Frequency: 99900
Velocity: 0,3100
Power: 24,8
Pulse duration: 0,0000001
Pass count: 1
Magnification: 10
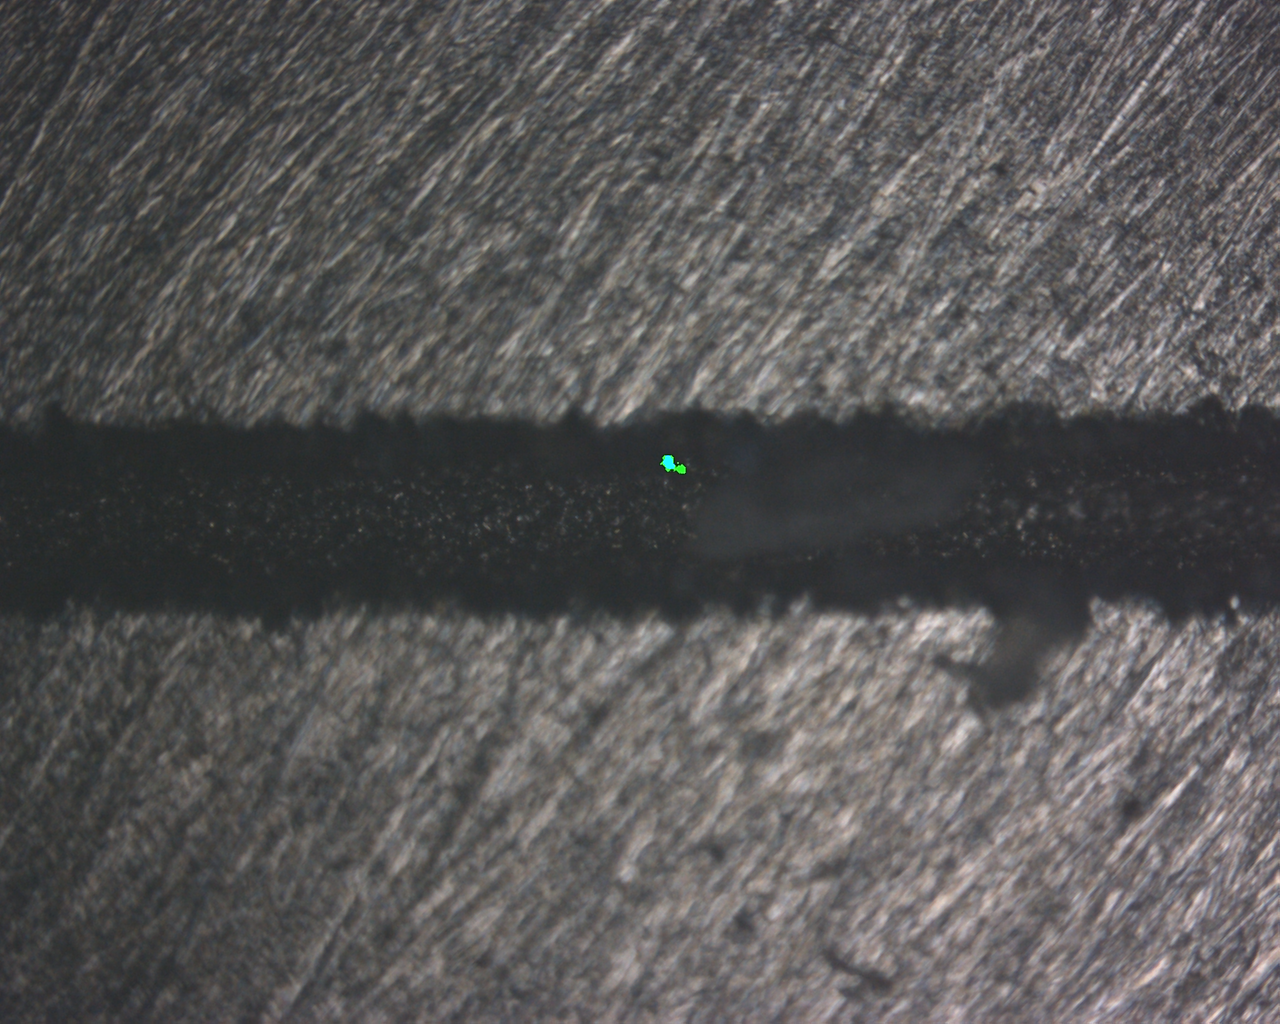
Measured width: 151.921
Other width: 83.655